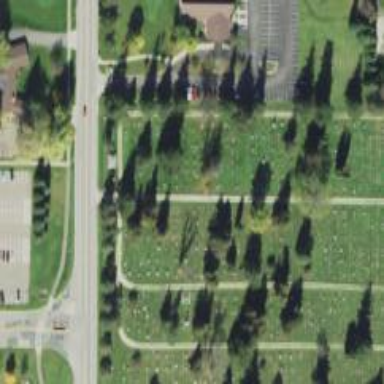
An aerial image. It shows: Cemetery.